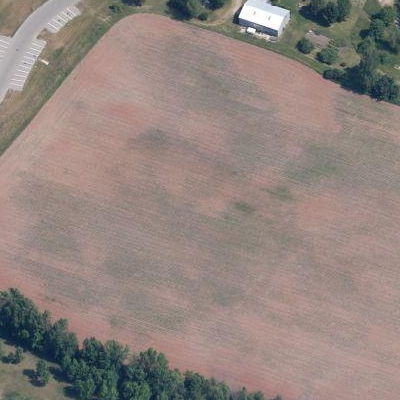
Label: Grass